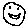
Label: smiley face